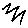
Label: zigzag